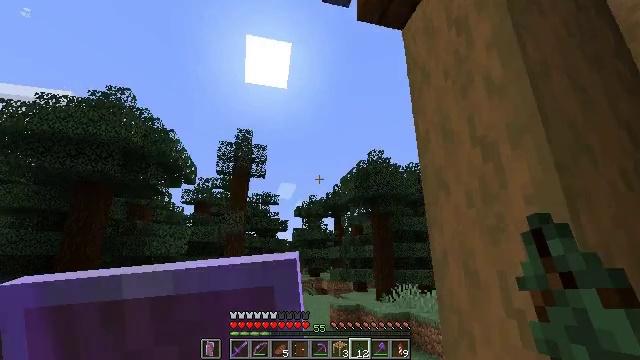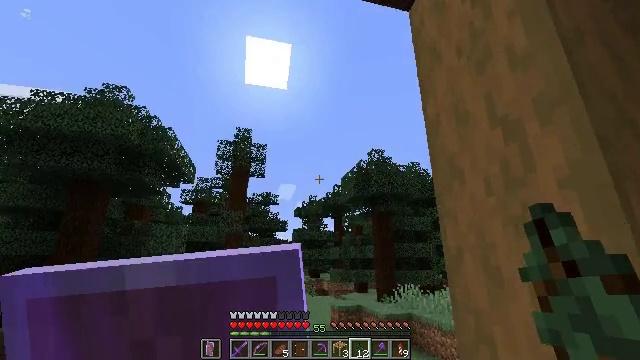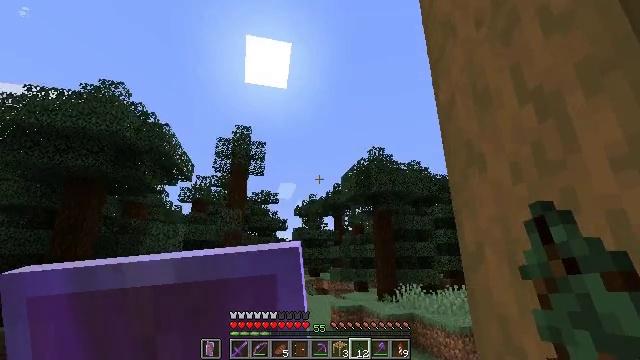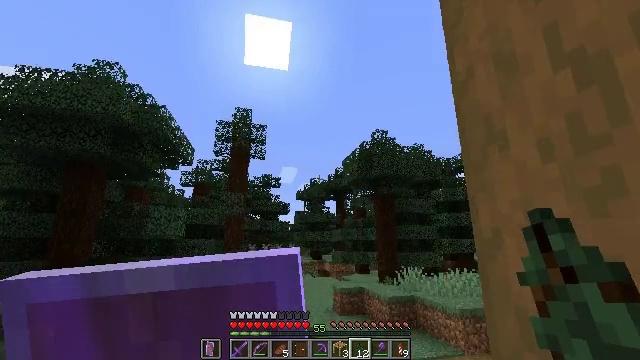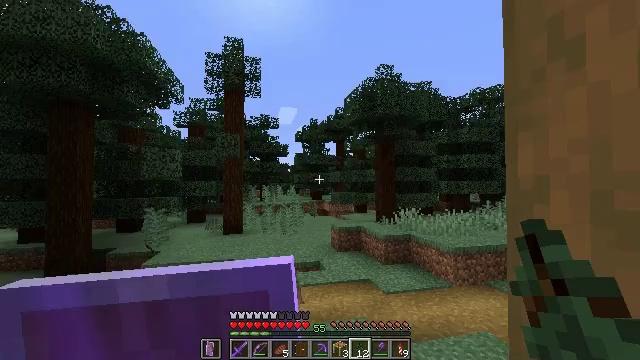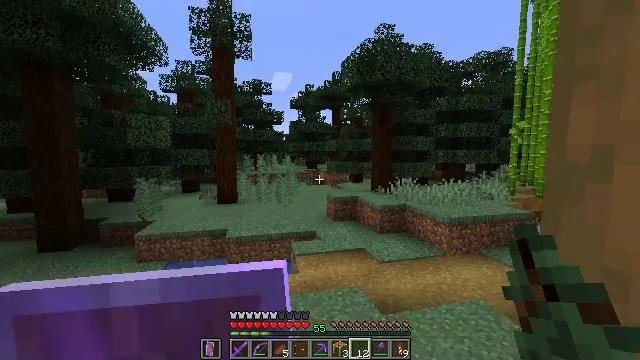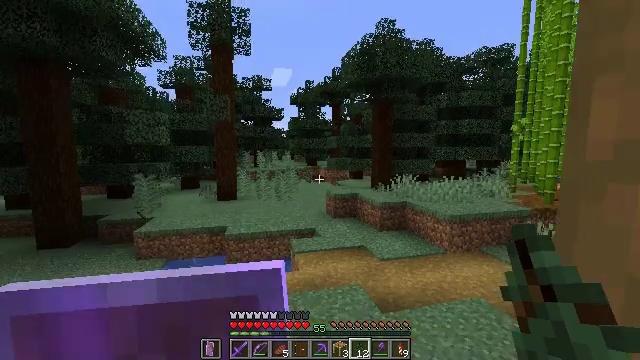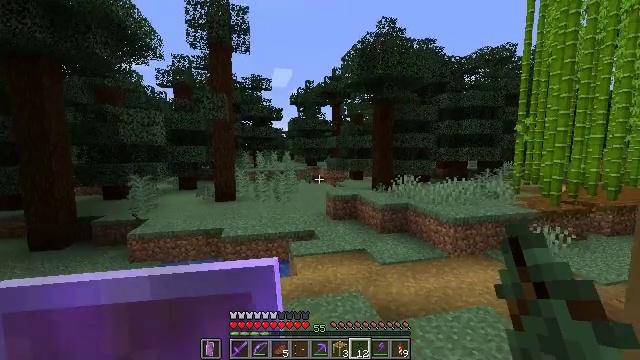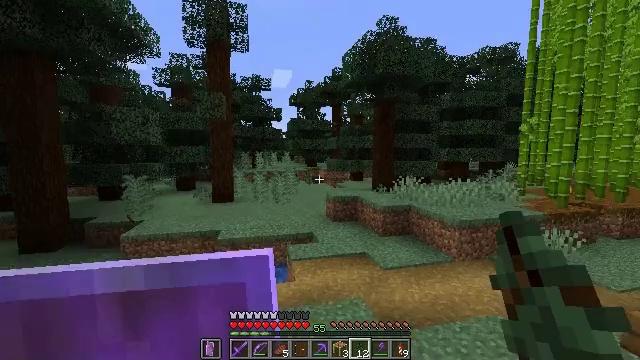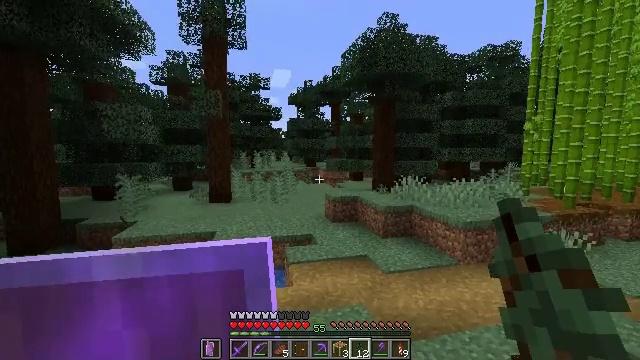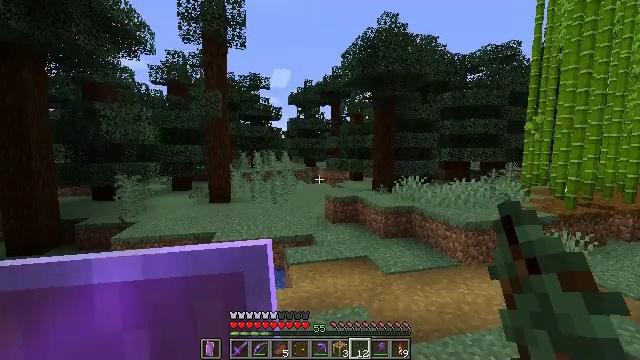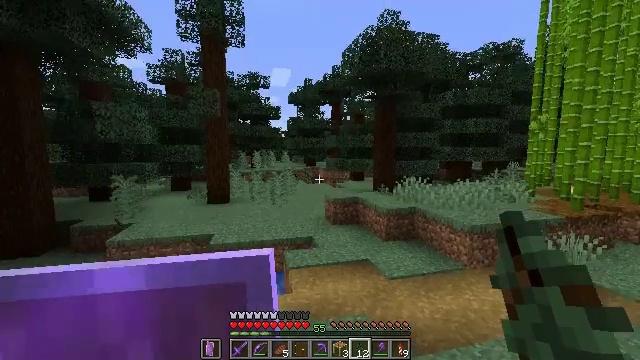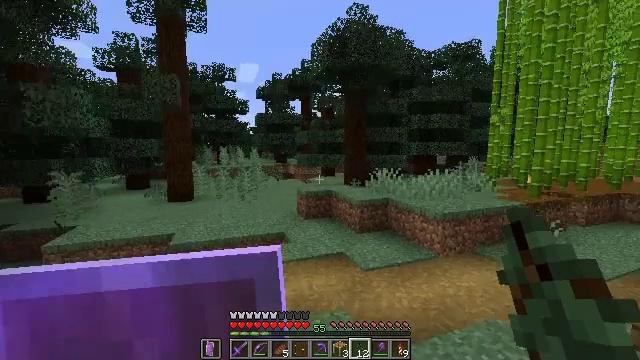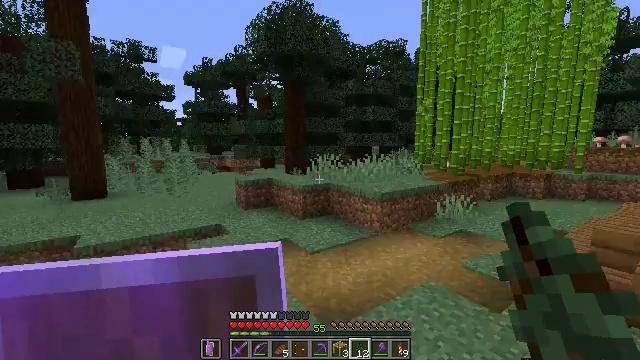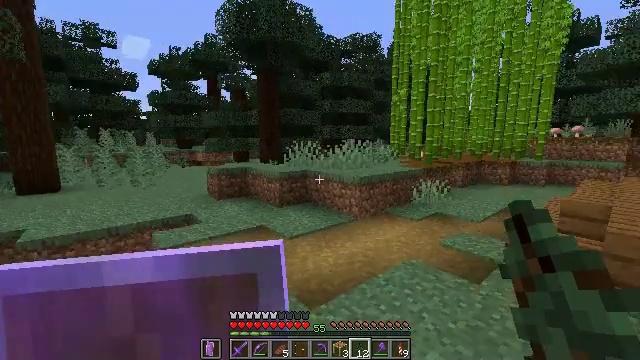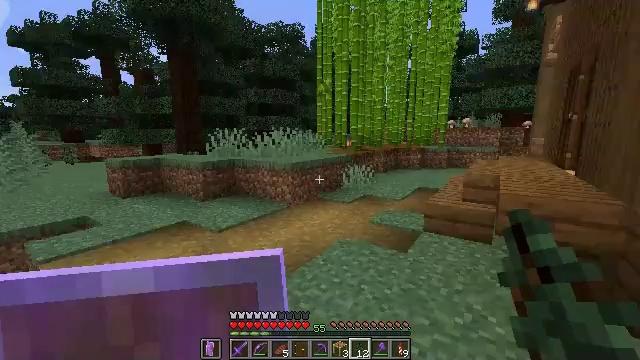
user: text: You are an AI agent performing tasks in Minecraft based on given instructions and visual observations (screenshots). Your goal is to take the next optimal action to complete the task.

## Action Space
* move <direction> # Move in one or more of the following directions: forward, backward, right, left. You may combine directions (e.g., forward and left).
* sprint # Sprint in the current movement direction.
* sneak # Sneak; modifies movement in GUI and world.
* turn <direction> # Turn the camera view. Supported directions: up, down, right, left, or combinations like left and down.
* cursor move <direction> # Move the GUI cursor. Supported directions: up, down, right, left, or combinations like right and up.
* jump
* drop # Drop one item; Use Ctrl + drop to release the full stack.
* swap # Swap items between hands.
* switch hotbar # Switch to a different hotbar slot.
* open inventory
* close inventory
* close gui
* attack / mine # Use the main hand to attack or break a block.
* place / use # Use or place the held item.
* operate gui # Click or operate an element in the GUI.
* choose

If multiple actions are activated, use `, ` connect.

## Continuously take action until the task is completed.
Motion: motion action
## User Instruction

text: Break the brown shulker box to pick it up.
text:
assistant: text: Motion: move forward
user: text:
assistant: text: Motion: move forward
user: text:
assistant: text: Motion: move forward, turn down
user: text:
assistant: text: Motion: move forward, turn down
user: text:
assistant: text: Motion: move forward, turn down
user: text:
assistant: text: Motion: move forward
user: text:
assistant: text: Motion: move forward
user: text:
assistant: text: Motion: move forward
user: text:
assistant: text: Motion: move forward
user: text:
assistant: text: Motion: move forward
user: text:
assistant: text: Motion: move forward
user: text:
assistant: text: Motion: move forward, turn right
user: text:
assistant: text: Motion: move forward, turn right and down
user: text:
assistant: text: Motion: move forward, turn right
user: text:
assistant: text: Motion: move forward, turn right and down
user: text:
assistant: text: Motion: move forward, turn right
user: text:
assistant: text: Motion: move forward, turn right
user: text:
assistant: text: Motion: move forward, turn right
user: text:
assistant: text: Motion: move forward
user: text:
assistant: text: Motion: move forward
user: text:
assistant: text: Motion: move forward
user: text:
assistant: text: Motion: move forward
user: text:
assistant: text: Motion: move forward
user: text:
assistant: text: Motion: move forward
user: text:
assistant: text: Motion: move forward
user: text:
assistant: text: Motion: move forward
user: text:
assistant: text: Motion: move forward
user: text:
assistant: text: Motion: move forward
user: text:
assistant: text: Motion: move forward
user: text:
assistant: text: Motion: move forward and move left